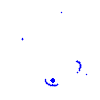
Particle: proton